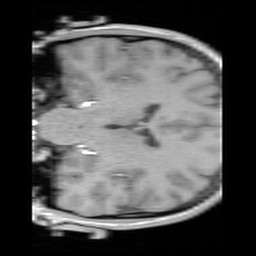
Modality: FLASH
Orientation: coronal
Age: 19
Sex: male
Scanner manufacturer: siemens
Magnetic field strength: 3 T
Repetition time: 0.245 s
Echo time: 0.0026 s